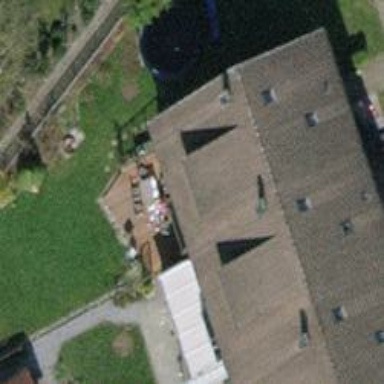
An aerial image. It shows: Simple and straightforward house.